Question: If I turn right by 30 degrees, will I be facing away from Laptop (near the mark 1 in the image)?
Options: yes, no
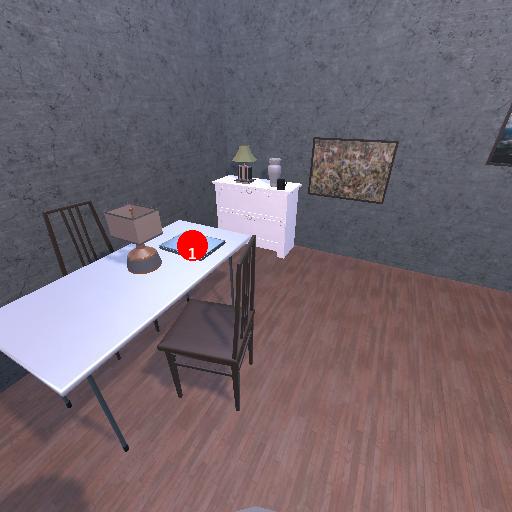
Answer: yes